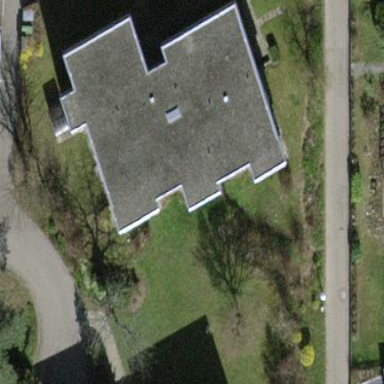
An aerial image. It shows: Building with flat roof.